Question: I got my database to work, and I can add my data and get return on it again. That is perfect, because it is the first time that I get it to work, and it opend up a lot of possibilies. So my next project here, is to ALTER my table in MySQL with a button. Until now it looks like this:

I can add a date, day, fromtime and totime. But I would like to have the possibility to change fx the day, if I make a mistake when I add the values to my database. I started on making an edit button in the right hand side. So overtime I make a new row, there will come a new edit button. But does anybody know how I can asign my button to the ALTER TABLE query? Or maybe a hint how to do it?
Best Regards to all
From Mads
EDITED CODE:
I have made the primary key in the database p_id. I also get a return from the p_id
'''
<html>
<head>
<link rel="stylesheet" type="text/css" href="css/arrangeTables.css">
</head>
<body>
<form method="post">
<h3>Add your worktime to database</h3><br>
<input type="date" name="date"><br><br>
<select name="day">
<option value="Mandag">Mandag</option>
<option value="Tirsdag">Tirsdag</option>
<option value="Onsdag">Onsdag</option>
<option value="Torsdag">Torsdag</option>
<option value="Fredag">Fredag</option>
<option value="Lordag">Lordag</option>
<option value="Sondag">Sondag</option>
</select>
<input type="time" name="fromtime">
<input type="time" name="totime">
<input type="submit" value="submit"><br><br>
</form>
</body>
<?php
$username = "root";
$password = "root";
$hostname = "127.0.0.1:3306";
//connection to the database
$dbhandle = mysql_connect($hostname, $username, $password)
or die("Unable to connect to MySQL");
echo "Connected to MySQL<br><br>";
//select a database to work with
$selected = mysql_select_db("danskebank",$dbhandle)
or die("Could not select any database");
// Insert to database
$date = $_POST['date'];
$day = $_POST['day'];
$fromtime = $_POST['fromtime'];
$totime = $_POST['totime'];
$sql = "INSERT INTO addWorkTime(date, day, fromtime, totime) VALUES('$date', '$day', '$fromtime', 'totime')";
$result = mysql_query($sql);
//Return records from database
$result = mysql_query("SELECT date, day, fromtime, totime FROM addWorkTime");
?>
<!-- Return from the database -->
<h3>Return from database:</h3><br>
<!-- headers -->
<tr>
<th class="column1">Date</th>
<th class="column2">Day</th>
<th class="column3">From</th>
<th class="column4">To</th>
</tr>
<!-- Now a row for each new set of data, here you probably need to
loop through some data set you retrieve from the database -->
<?php while($row = mysql_fetch_array($result)): ?>
<table>
<tr>
<td class="resultcolumn4"><?php echo $row{'p_id'};?></td>
<td class="resultcolumn1"><?php echo $row{'date'};?><br></td>
<td class="resultcolumn2"><?php echo $row{'day'};?></td>
<td class="resultcolumn3"><?php echo $row{'fromtime'};?></td>
<td class="resultcolumn4"><?php echo $row{'totime'};?></td>
<td><a href='link_to_the_add_or_edit?id='.<?php $row['id'] ?></td>
<?php
$id=$_GET['id'];
echo '<input type="hidden" name="name_of_hidden_input" value='.$id.'>';
//and the rest of the form
if($_GET['submit']){
//Some mysql injection prevention first
update danskebank SET date=['?'] where id= $_GET['name_of_hidden_input']
}
?>
</tr>
<?php endwhile; ?>
</table>
</html>
'''
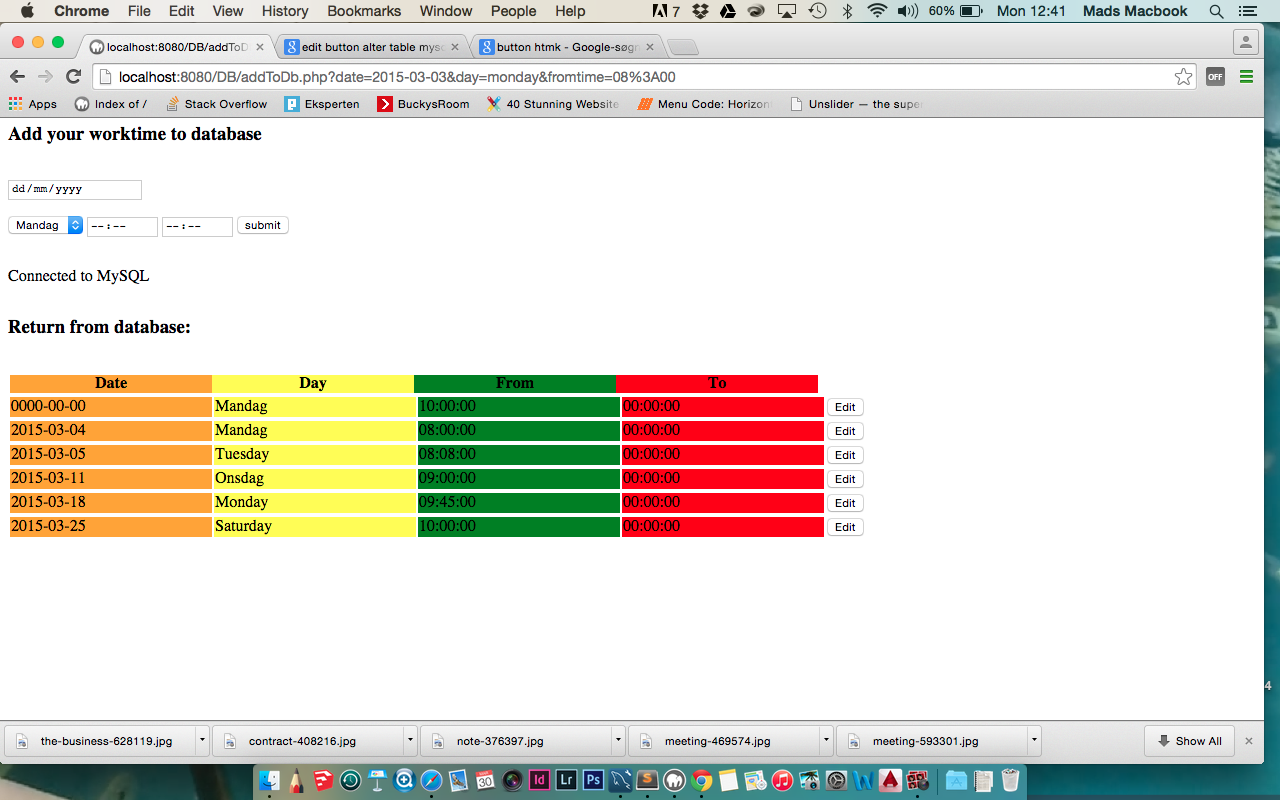
Answer: To edit the specific row, you would need a in your mysql table. For example you call it: id. Now you would need to get the id from the table as well: 'SELECT id, date, day, fromtime, totime FROM addWorkTime'
Use the '$row<URL> so you can use it on the submit action when you fill in the values.
Example of session:
'''
session_start();
$_SESSION['id']=$_GET['id'];
'''
on the link_to_the_add_or_edit page. After this you can update the row you want like this(when you submit something):
'''
update danskebank SET date=['?'] where id= $_SESSION['id']
'''
Instead of using sessions here, you can also store the $_GET['id'] in a hidden field like this:
'''
$id=$_GET['id'];
echo '<input type="hidden" name="name_of_hidden_input" value='.$id.'>';
//and the rest of the form
if($_GET['submit']){
//Some mysql injection prevention first
update danskebank SET date=['?'] where id= $_GET['name_of_hidden_input']
}
'''
and in the query use: '$_GET['name_of_hidden_input'];'